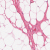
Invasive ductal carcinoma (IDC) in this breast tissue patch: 0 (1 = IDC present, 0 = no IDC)